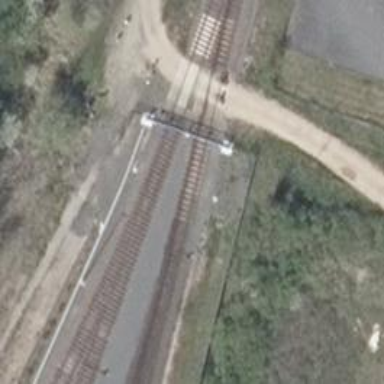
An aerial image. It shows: Railway switch with the turnout pointing to the right.